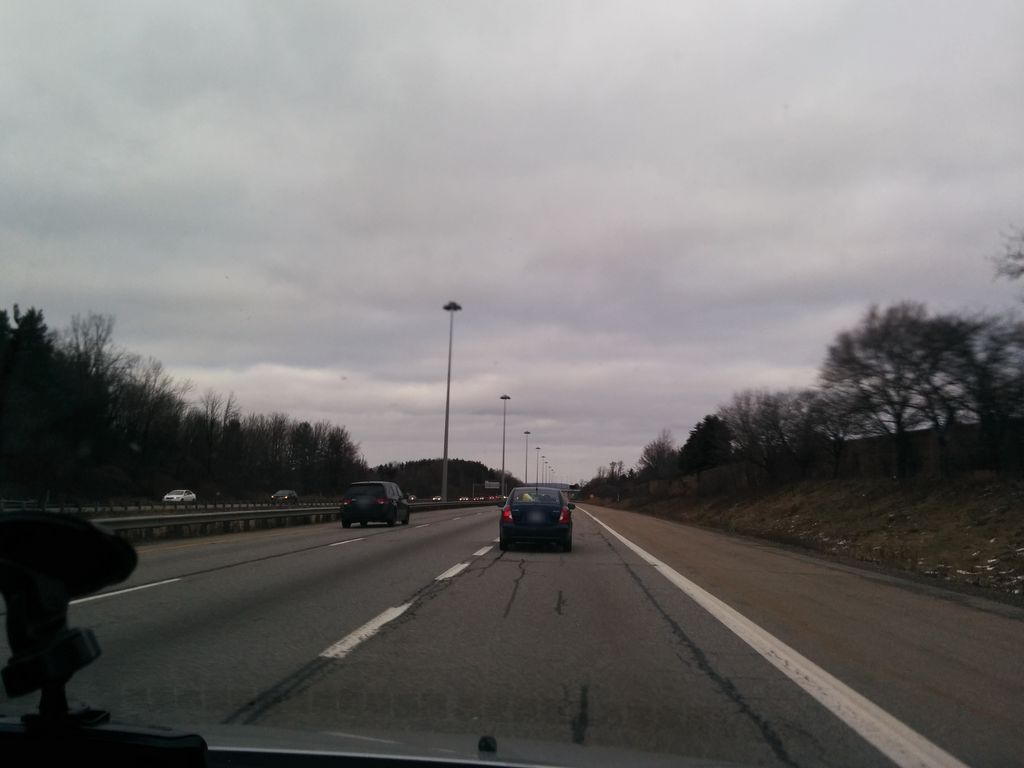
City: hamilton